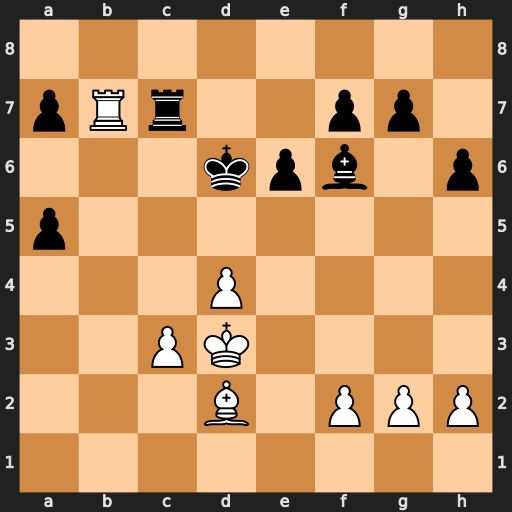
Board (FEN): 8/pRr2pp1/3kpb1p/p7/3P4/2PK4/3B1PPP/8
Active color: w
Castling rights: -
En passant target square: -
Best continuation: Bf4+ e5 dxe5+ Ke6 Rxc7